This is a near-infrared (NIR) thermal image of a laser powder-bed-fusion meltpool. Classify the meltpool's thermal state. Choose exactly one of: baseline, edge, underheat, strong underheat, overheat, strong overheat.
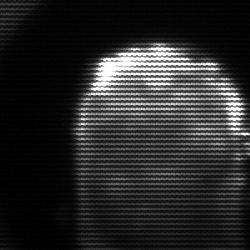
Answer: baseline